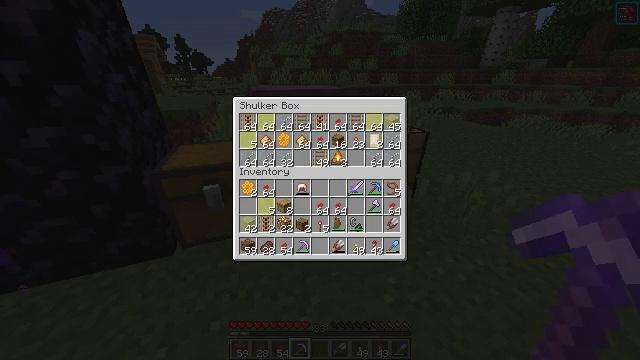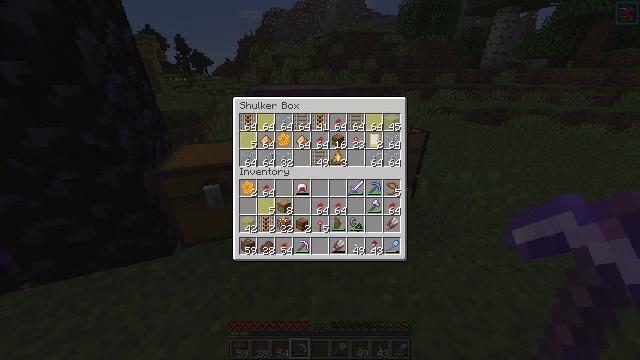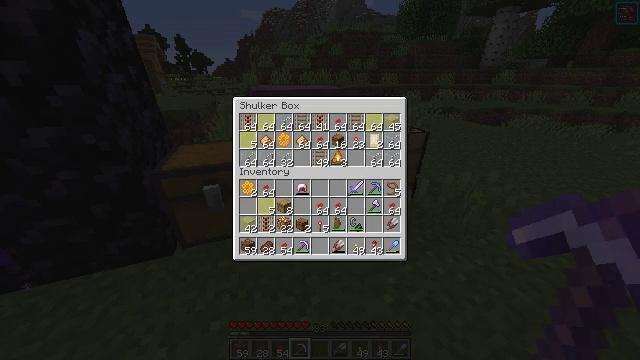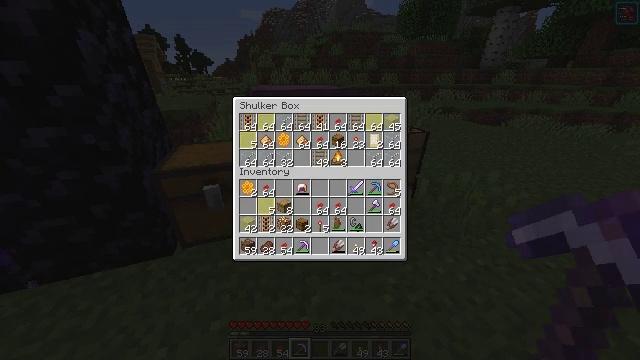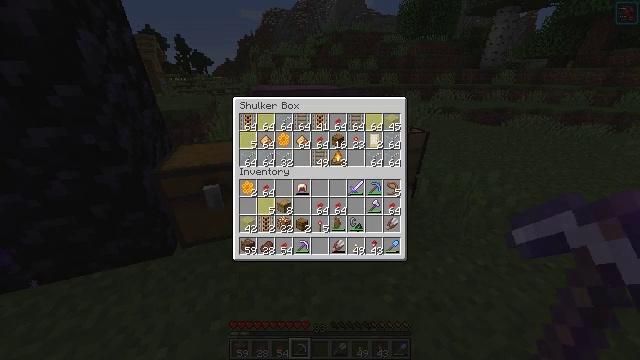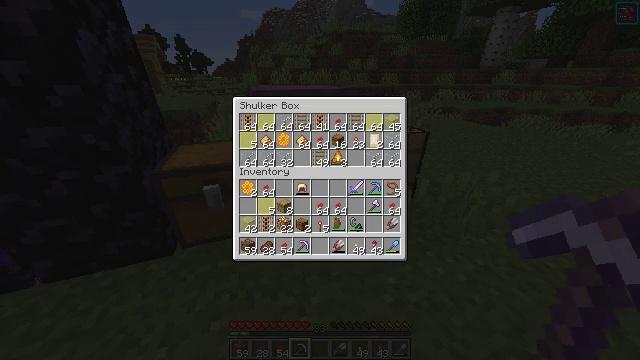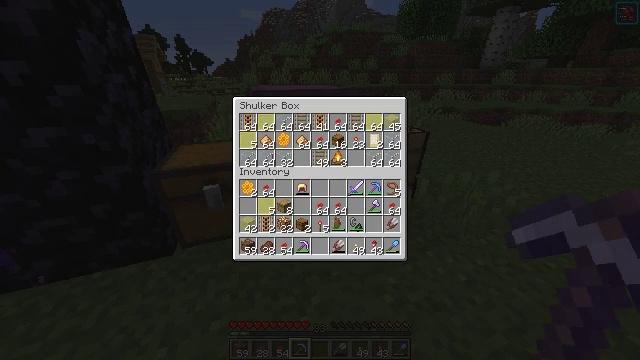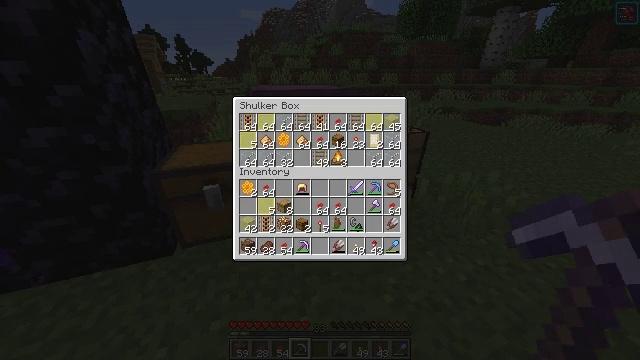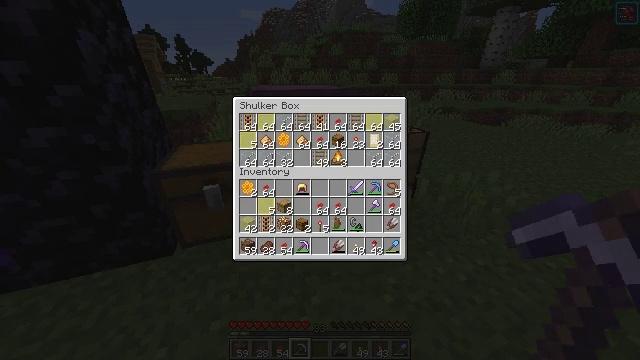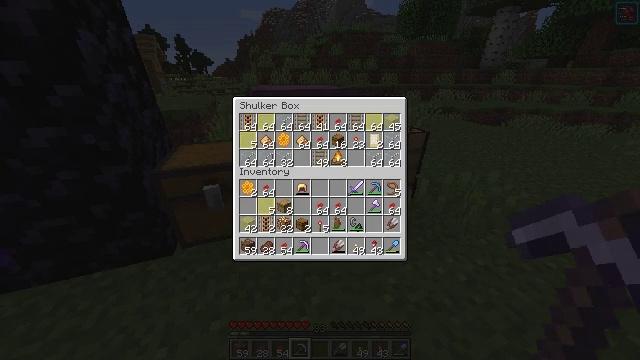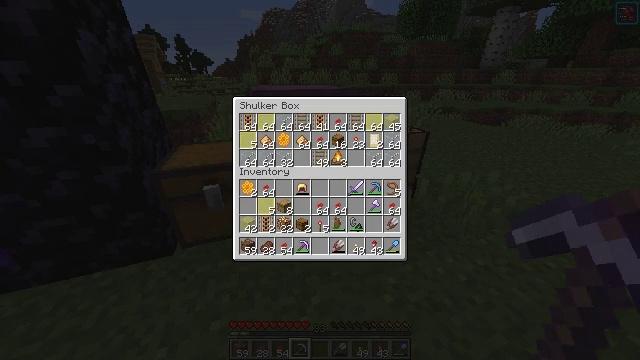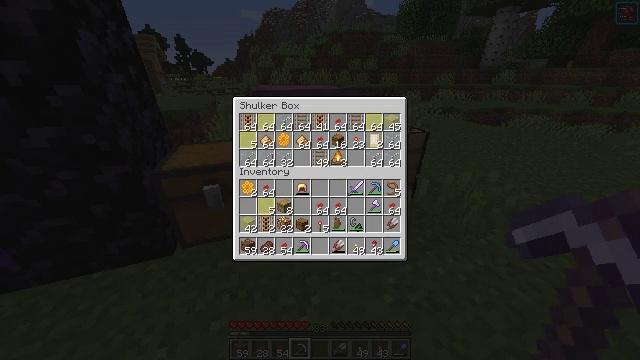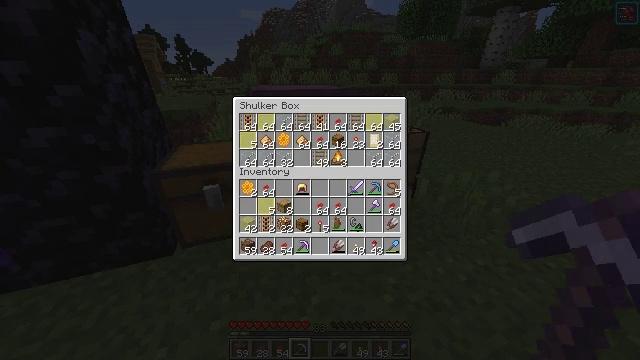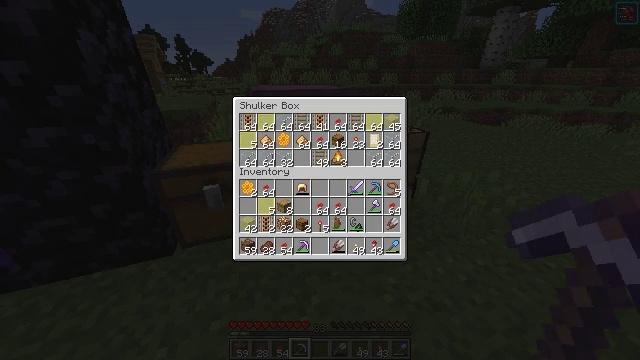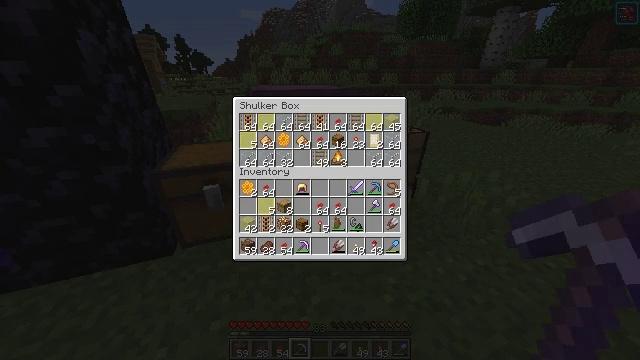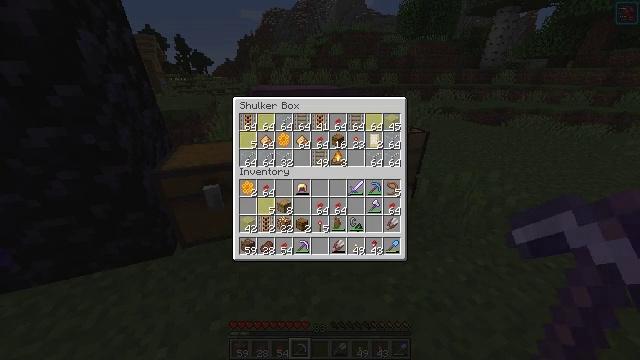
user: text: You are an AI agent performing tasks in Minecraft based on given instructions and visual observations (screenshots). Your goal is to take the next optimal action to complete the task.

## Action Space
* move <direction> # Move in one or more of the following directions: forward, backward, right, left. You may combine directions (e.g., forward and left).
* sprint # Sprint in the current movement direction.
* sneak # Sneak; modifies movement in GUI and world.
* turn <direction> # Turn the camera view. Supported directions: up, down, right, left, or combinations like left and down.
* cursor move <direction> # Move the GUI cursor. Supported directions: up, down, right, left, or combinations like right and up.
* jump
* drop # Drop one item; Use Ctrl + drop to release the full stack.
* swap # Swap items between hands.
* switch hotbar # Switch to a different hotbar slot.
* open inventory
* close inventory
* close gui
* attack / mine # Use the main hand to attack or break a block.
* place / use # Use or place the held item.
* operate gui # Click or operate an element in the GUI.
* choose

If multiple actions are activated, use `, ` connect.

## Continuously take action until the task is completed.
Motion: motion action
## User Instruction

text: Organize honeycombs in a 2x2 pattern to craft a honeycomb block.
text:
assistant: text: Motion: no_op
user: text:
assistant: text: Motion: no_op
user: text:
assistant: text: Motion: no_op
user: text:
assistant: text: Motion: no_op
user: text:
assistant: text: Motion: no_op
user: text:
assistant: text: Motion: no_op
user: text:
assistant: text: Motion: no_op
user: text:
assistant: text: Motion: no_op
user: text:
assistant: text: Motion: no_op
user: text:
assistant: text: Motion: no_op
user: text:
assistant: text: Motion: no_op
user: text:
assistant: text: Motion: no_op
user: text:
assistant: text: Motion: no_op
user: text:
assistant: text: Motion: no_op
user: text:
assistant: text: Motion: no_op
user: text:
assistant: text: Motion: no_op
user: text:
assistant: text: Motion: no_op
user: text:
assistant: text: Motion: no_op
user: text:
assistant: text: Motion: no_op
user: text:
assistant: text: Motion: no_op
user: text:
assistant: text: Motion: no_op
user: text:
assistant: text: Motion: no_op
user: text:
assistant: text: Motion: no_op
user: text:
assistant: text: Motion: no_op
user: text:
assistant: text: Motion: no_op
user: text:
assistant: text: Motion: no_op
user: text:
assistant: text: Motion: no_op
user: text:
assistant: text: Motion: no_op
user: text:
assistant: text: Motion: no_op
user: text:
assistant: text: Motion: no_op